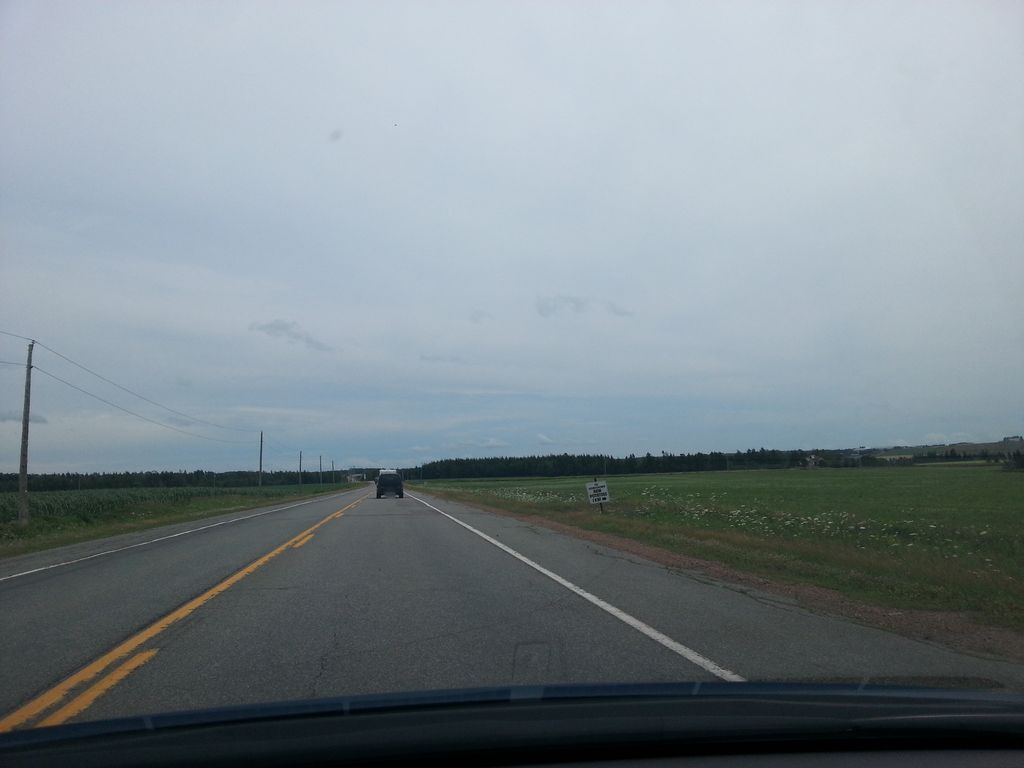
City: charlottetown